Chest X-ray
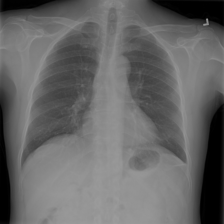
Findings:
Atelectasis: positive
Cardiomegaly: negative
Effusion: negative
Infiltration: negative
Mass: negative
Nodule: positive
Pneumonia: negative
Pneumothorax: negative
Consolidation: negative
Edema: negative
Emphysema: negative
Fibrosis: negative
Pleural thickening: negative
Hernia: negative